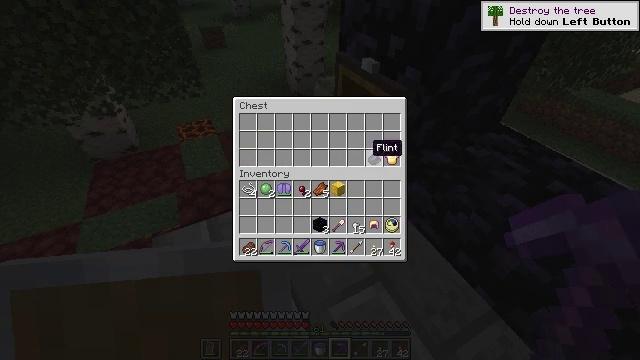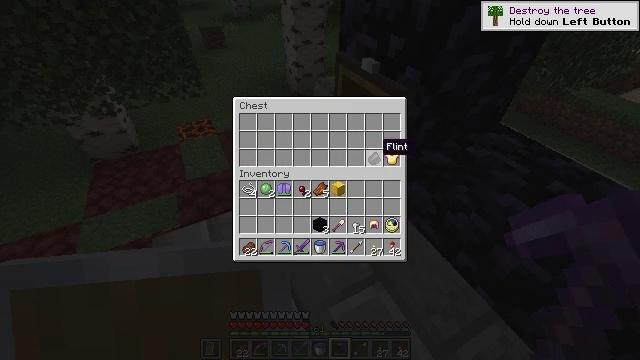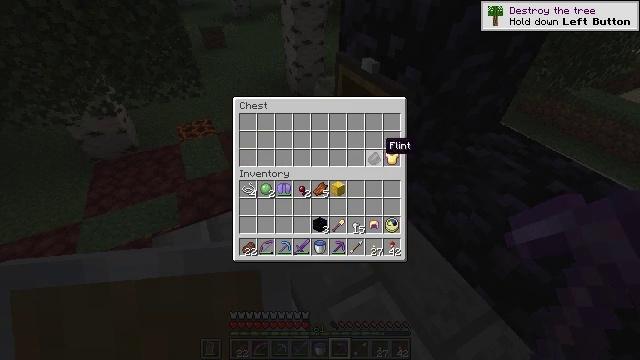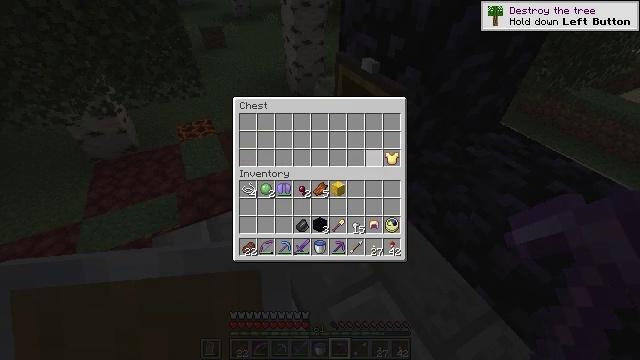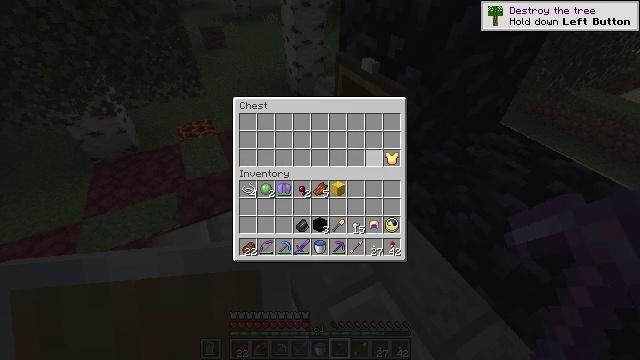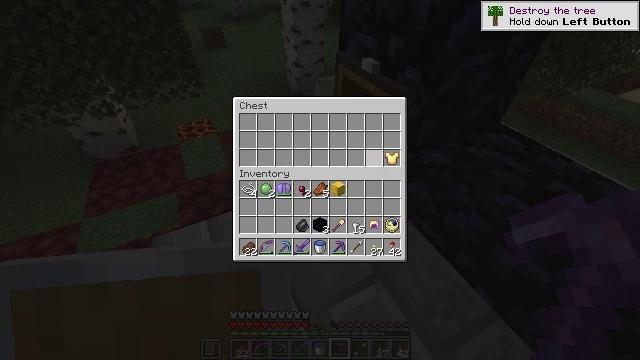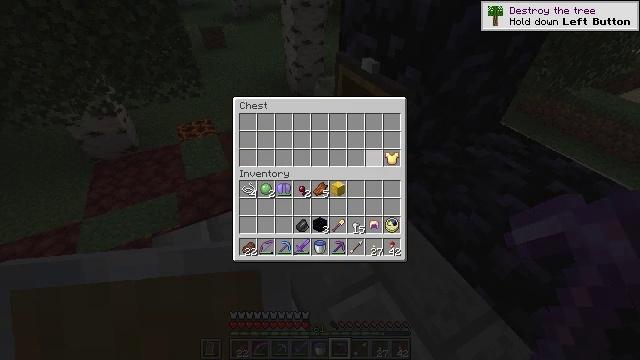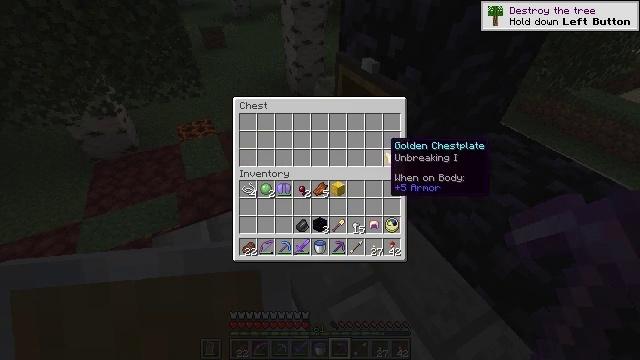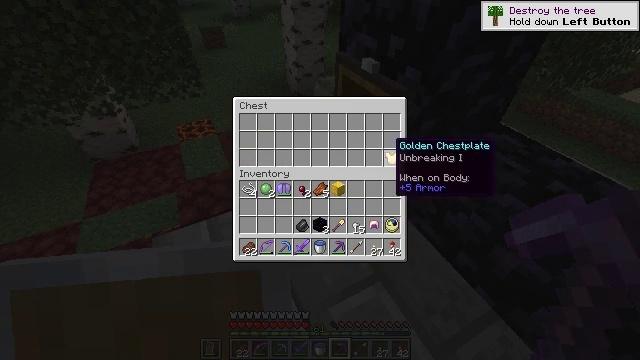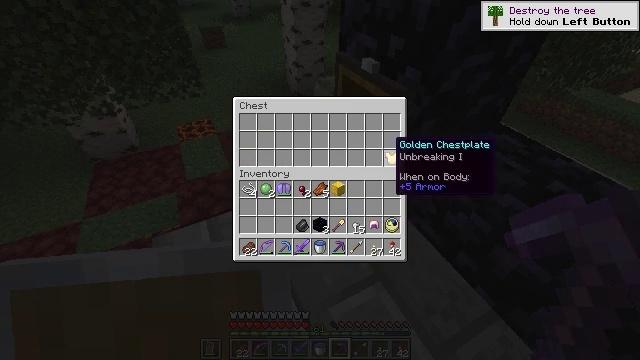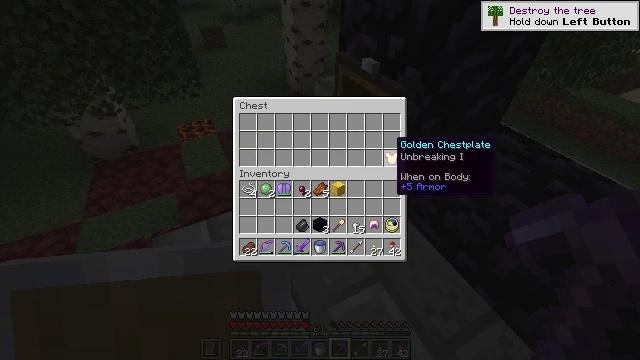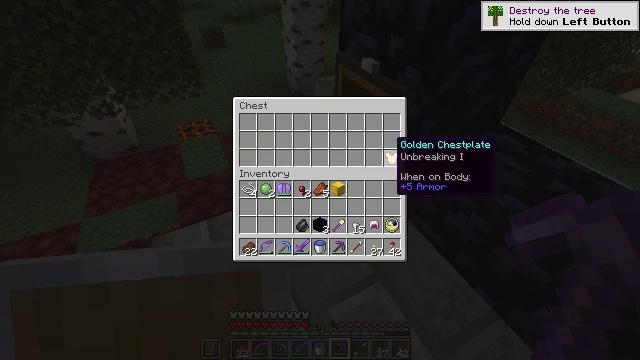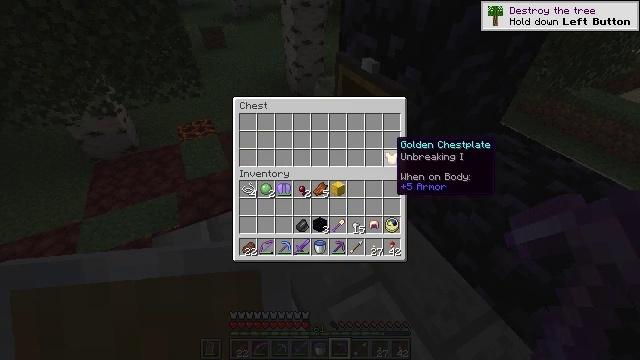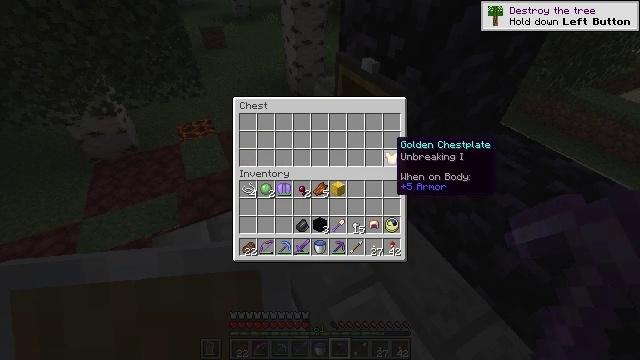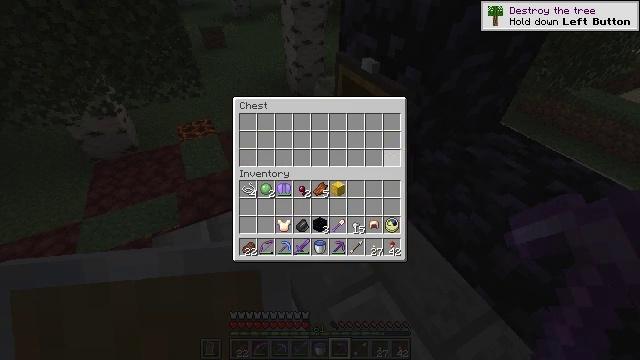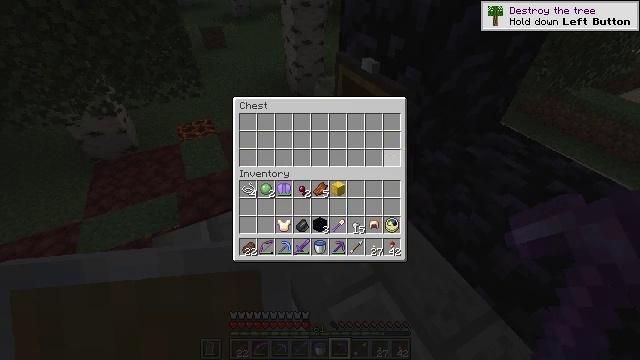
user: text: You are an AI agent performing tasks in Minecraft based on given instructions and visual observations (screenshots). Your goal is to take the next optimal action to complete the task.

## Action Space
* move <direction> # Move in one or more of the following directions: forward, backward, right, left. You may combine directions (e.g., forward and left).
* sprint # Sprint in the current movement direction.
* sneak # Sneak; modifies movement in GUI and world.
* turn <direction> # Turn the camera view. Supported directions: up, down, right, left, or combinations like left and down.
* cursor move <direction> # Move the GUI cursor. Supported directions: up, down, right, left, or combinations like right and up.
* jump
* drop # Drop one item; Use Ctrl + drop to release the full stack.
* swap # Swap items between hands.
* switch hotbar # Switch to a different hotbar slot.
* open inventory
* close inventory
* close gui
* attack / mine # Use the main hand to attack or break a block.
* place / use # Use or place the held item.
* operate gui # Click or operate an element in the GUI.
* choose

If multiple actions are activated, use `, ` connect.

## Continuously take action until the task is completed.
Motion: motion action
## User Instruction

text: Retrieve the rare crying obsidian block.
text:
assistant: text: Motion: sneak, turn right
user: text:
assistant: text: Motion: sneak
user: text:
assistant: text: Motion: sneak, use / place
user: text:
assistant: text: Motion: sneak, use / place
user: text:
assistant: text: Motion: sneak, use / place
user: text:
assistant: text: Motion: sneak
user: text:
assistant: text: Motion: sneak
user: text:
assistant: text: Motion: sneak
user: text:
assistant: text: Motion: sneak
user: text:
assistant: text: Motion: sneak
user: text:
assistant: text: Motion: sneak
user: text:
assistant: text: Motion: sneak
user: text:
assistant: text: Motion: sneak
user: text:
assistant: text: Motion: sneak, use / place
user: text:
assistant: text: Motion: sneak, use / place
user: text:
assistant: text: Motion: sneak, use / place
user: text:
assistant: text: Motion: sneak, use / place
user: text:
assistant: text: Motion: sneak
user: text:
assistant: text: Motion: sneak
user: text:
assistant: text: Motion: sneak
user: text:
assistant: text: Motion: sneak, open inventory
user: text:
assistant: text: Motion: sneak, open inventory
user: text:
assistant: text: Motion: turn left and down, open inventory
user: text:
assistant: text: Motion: turn left and down, open inventory
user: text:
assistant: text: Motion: turn left and down
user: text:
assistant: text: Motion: turn left and down
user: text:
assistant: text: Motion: turn left and down
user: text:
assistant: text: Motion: turn left and down
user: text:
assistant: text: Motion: turn left
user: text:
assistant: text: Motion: turn left